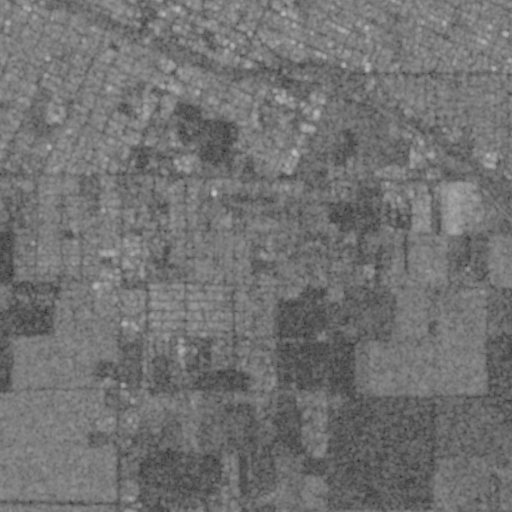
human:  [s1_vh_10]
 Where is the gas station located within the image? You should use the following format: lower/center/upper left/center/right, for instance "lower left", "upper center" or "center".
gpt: The gas station is located in the upper of the image.
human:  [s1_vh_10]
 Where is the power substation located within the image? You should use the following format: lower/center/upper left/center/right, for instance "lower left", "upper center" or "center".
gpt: The power substation is located in the lower left of the image.
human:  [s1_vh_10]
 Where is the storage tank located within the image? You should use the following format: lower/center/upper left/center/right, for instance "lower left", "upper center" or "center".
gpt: The storage tank is located in the lower left of the image.
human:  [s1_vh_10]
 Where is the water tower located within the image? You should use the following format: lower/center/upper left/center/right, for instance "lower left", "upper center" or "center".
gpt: The water tower is located in the upper left of the image.
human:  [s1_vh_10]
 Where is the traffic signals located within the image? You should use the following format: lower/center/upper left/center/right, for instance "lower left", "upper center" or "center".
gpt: The traffic signals is located in the upper right of the image.
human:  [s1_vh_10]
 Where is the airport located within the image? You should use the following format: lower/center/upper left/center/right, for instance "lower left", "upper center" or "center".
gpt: There is no airport in the image.

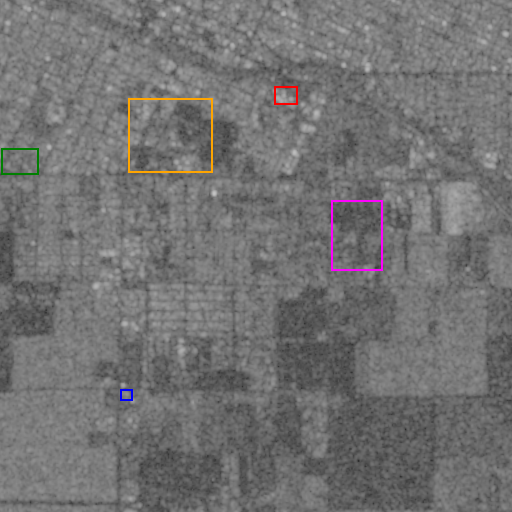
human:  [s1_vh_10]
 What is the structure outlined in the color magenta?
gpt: The structure outlined in magenta is a crop field.
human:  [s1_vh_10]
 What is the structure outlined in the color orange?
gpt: The structure outlined in orange is a park.
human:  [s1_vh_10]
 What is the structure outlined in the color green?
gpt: The structure outlined in green is a parking lot.
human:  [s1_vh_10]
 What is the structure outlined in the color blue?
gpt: The structure outlined in blue is a power substation.
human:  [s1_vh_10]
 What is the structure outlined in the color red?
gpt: The structure outlined in red is a building.
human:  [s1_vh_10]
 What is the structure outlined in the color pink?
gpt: There is no pink outline.